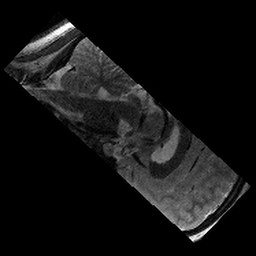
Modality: T2w
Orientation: sagittal
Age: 13
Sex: female
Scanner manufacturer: siemens
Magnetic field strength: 3 T
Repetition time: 9.23 s
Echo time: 0.067 s